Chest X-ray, AP view. Patient: 59 years old, sex M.
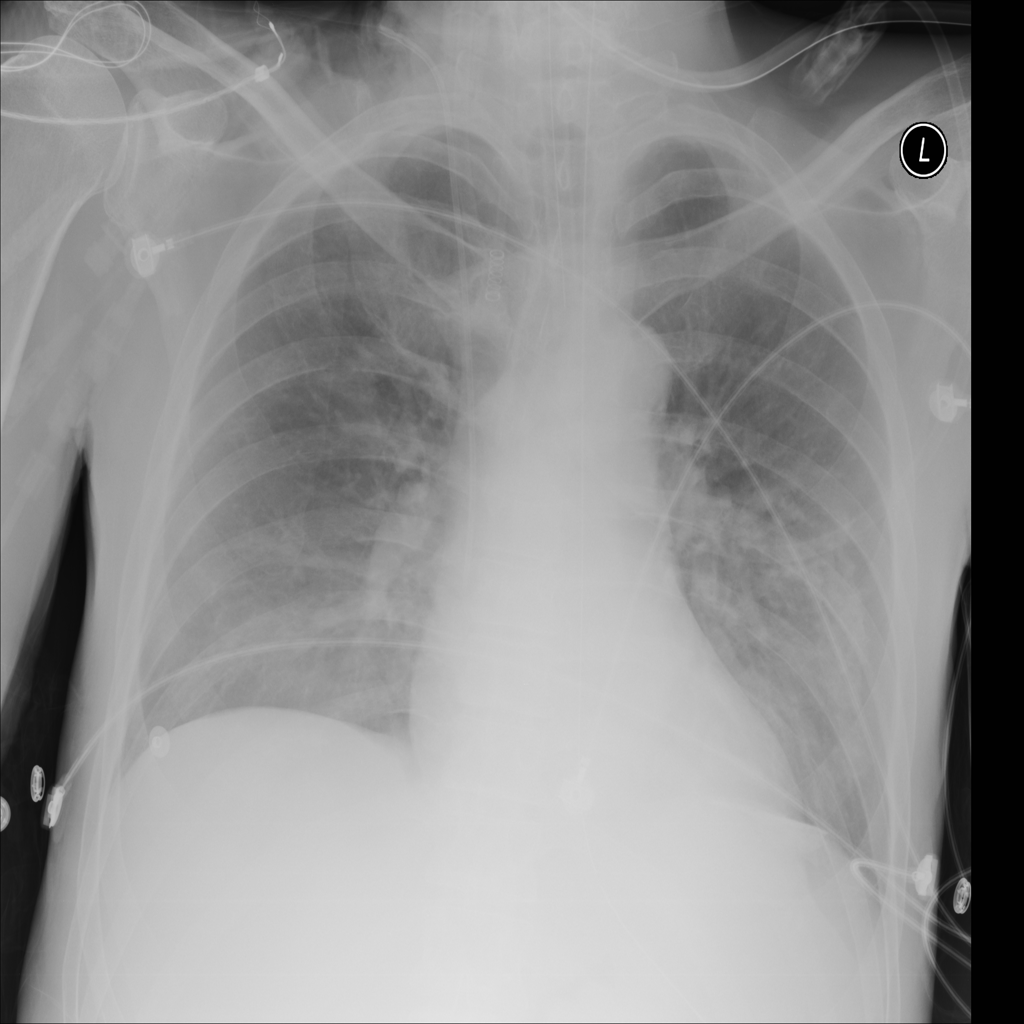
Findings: Infiltration